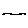
Label: line